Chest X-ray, PA view. Patient: 63 years old, sex F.
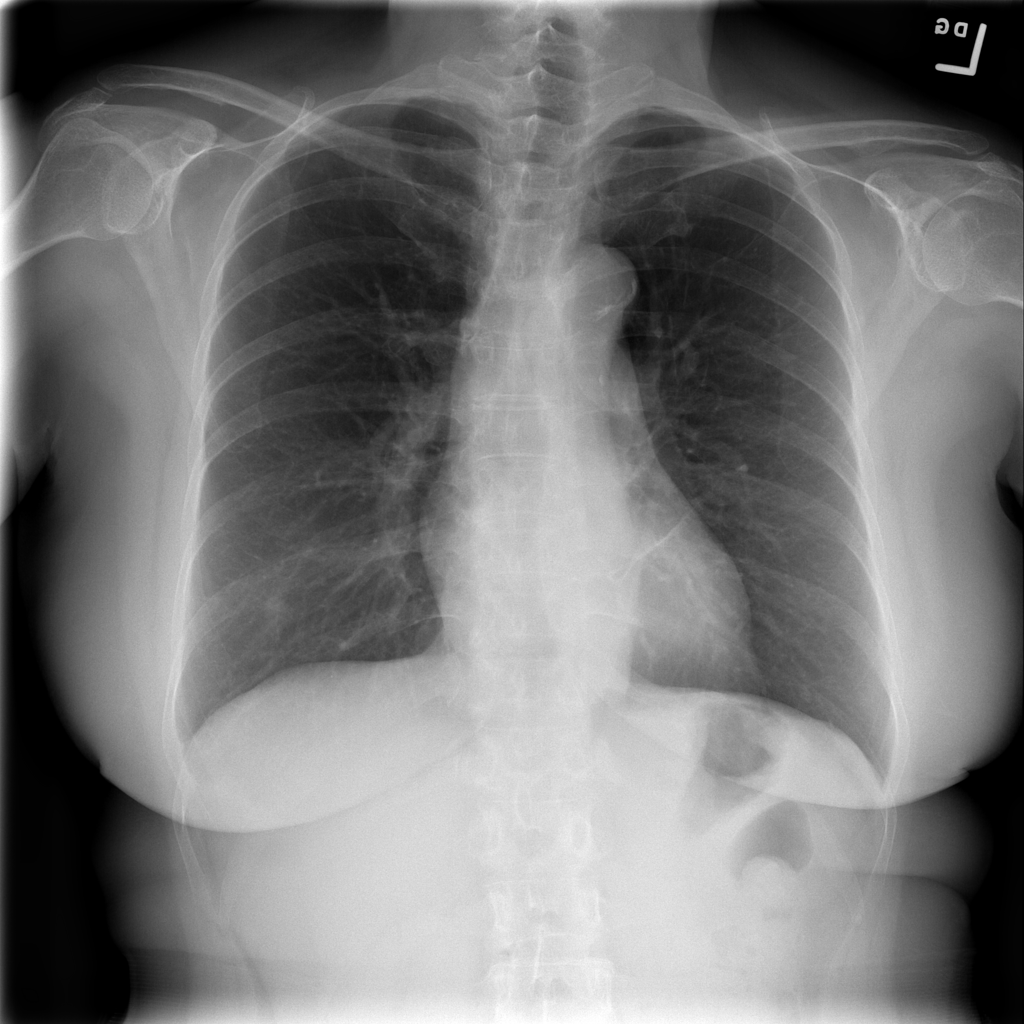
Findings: Mass